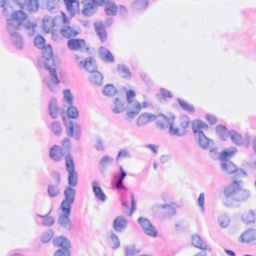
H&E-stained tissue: Breast